Question: A very strange problem that cause the app to draw ontop of itself without cleaning the previous frame.
Its a bit hard to explain, see the next image:

Some other symptoms of this problem:
1. If I start it on emulator with GPU, the problem occur.
2. However if I start the emulator without GPU, it does not.
3. The actual device that I use is connected to a monitor using HDMI. Maybe it is related.
Any help will be highly appreciated.
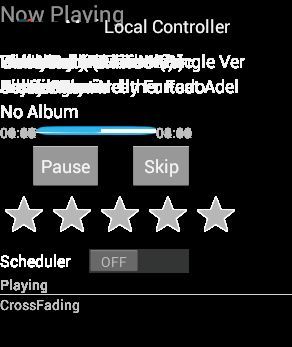
Answer: This looks like a very similar problem I've posted before (link <URL> .
The problem is that I tried to use 2 tricks for optimization - have an empty background for both the window and its views.
The reason is that there is the window of the activity already has a default background, but when you remove it, and the views don't have a background, Android doesn't "clear" the content with the background, so it smears...
Do note that this "bug" might occur on some devices yet on others it would work fine.
In short, the solution is to set a background to either the window or its views.